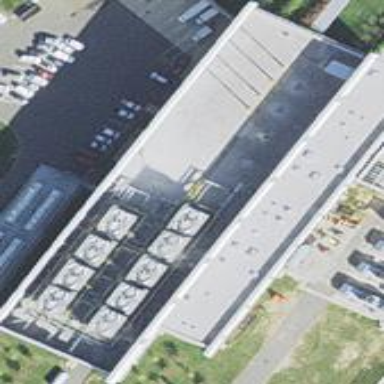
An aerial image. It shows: Datacenter building.